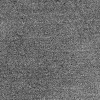
Atmospheric dust classification: dusty